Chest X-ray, AP view. Patient: 71 years old, sex M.
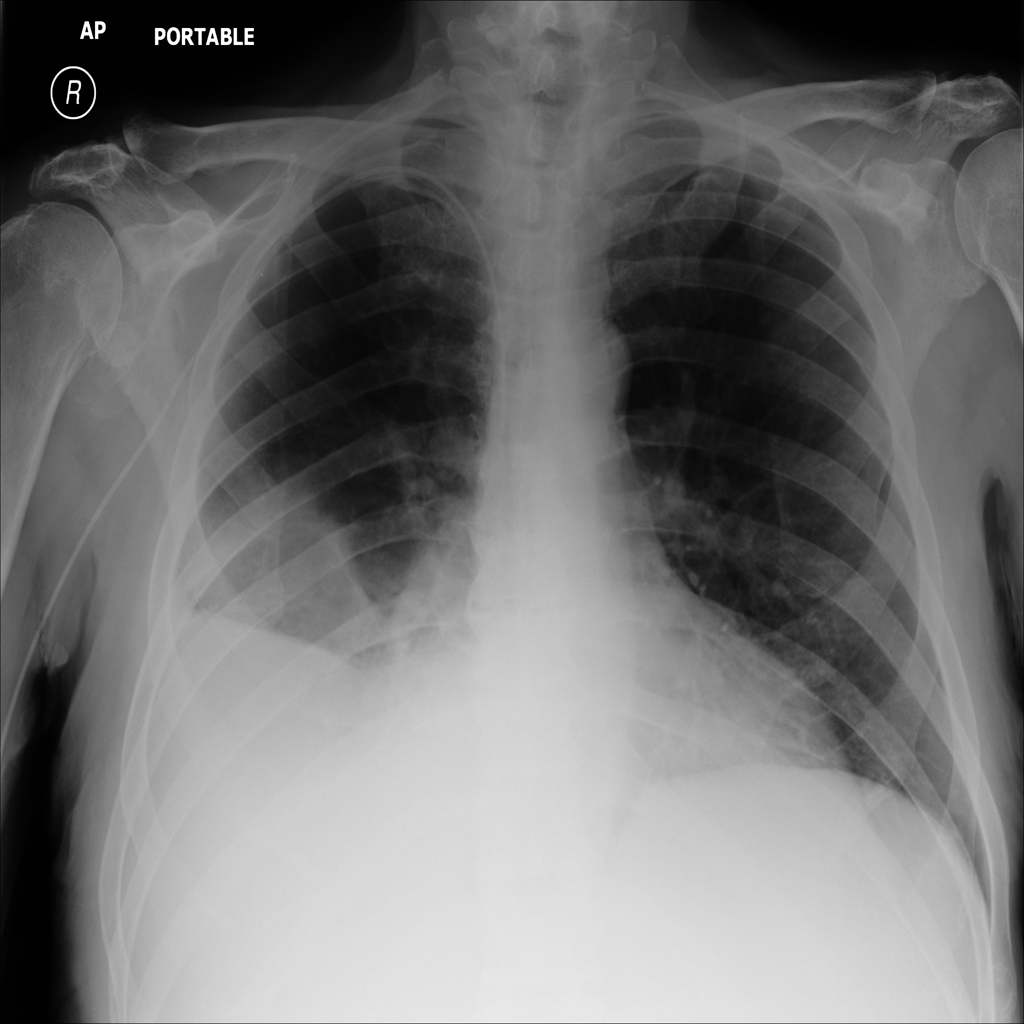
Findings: Effusion